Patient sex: F
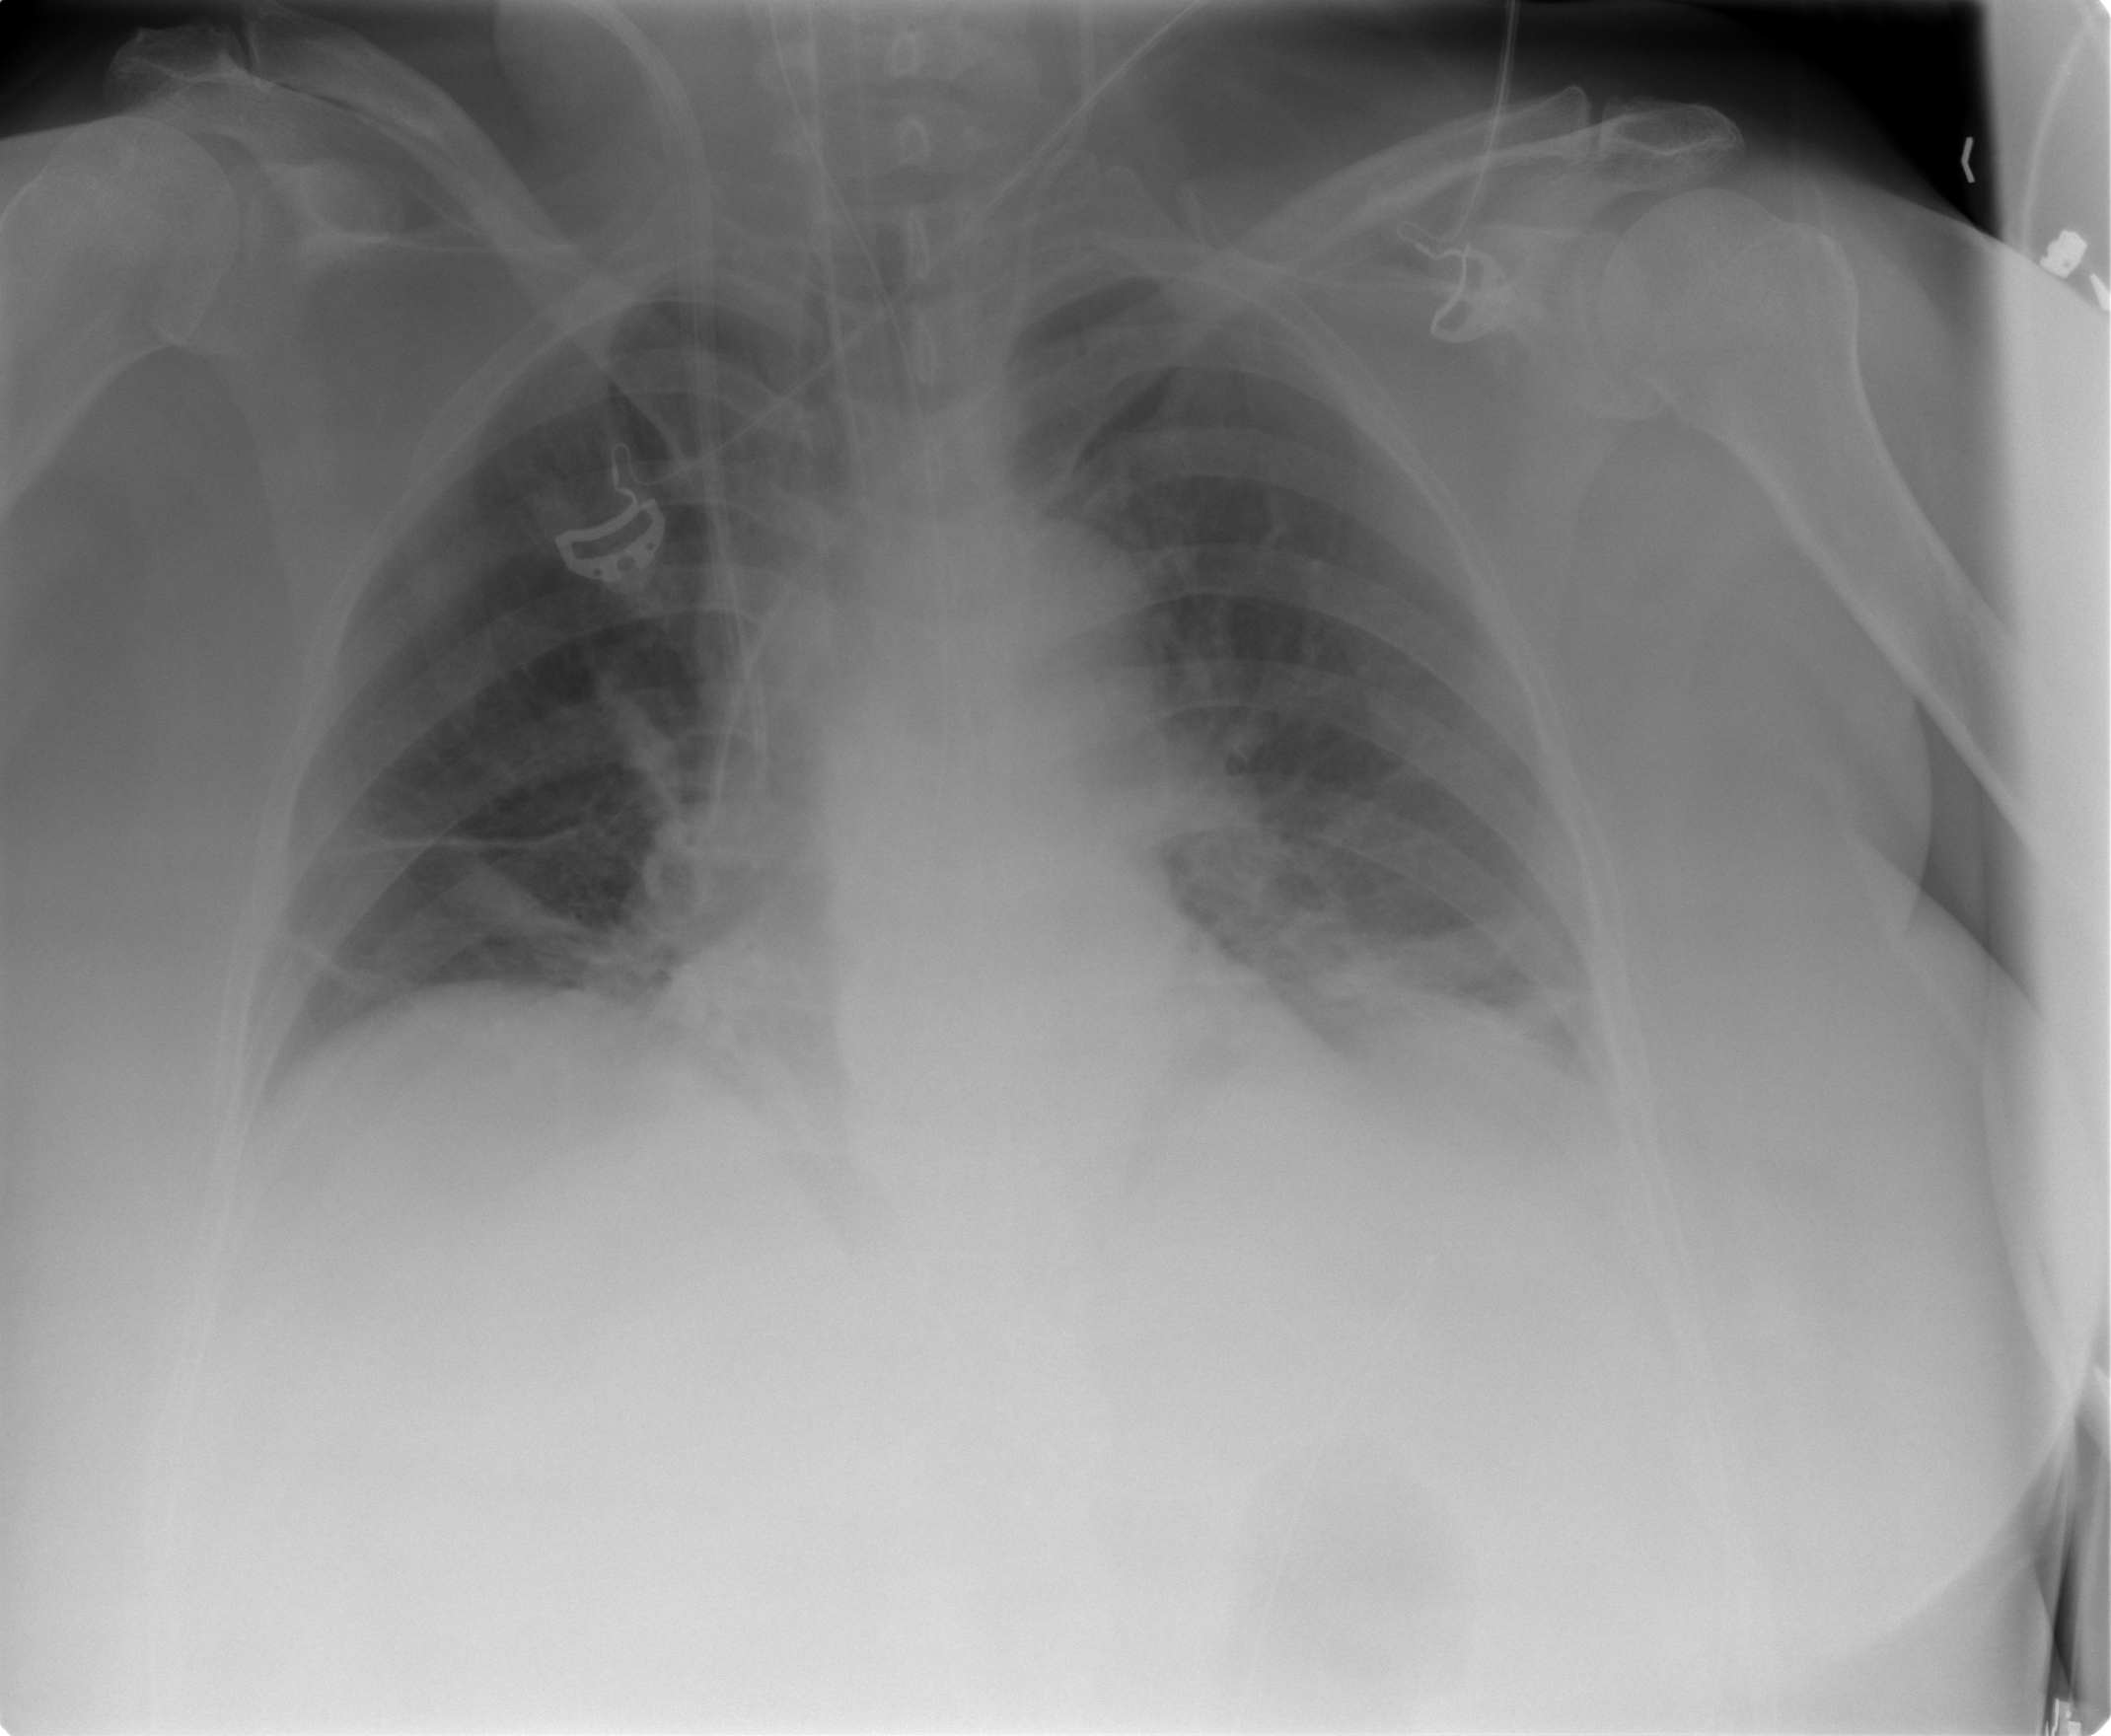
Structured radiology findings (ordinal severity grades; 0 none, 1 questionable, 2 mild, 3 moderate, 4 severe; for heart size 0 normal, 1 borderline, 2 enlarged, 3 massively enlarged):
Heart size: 0
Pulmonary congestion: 0
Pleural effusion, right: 0
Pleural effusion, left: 2
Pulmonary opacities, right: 0
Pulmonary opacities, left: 0
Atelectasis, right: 2
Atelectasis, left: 2